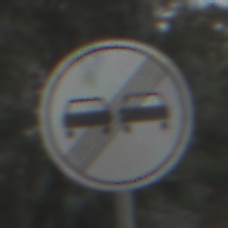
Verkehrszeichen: EndeUeberholverbot
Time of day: MorningAfternoon
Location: Outdoor (Nature)
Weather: Overcast
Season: NotSpecified
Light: Natural